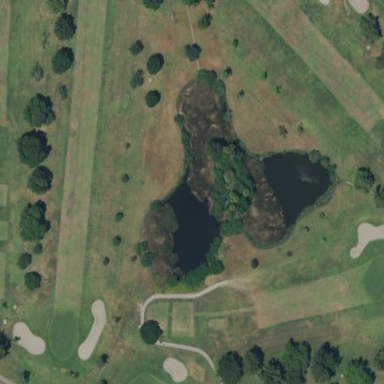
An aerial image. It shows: Water hazard on golf course. The hazard is natural water feature.